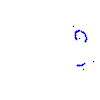
Particle: kaon